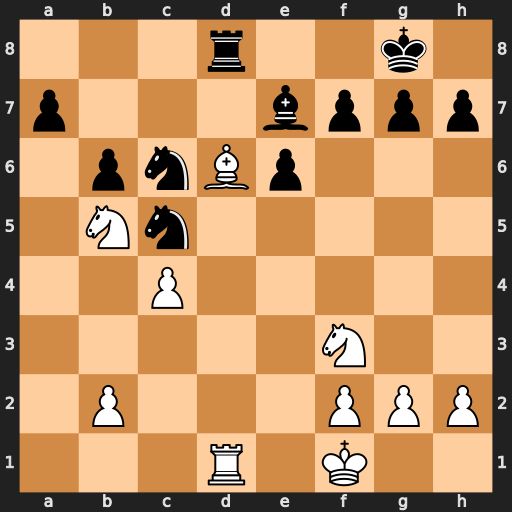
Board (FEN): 3r2k1/p3bppp/1pnBp3/1Nn5/2P5/5N2/1P3PPP/3R1K2
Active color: w
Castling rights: -
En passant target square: -
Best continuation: Nfd4 Rxd6 Nxd6 Nxd4 Rxd4